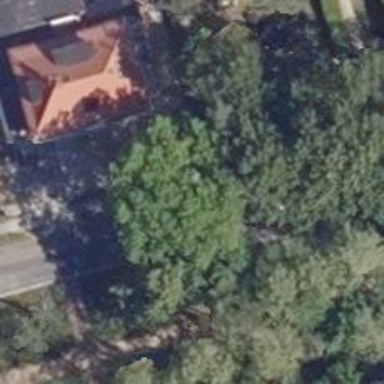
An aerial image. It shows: Single tag "natural: tree."